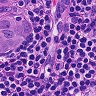
Metastatic tissue present: yes